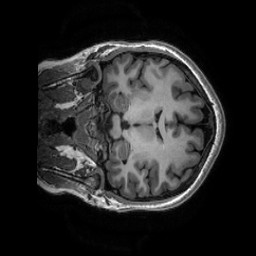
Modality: T1w
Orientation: coronal
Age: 30
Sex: female
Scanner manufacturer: ge
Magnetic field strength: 3 T
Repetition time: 0.0073 s
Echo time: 0.003 s